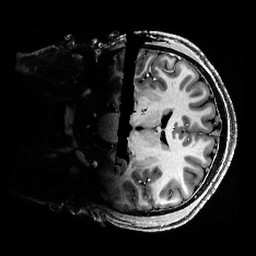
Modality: T1w
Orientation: coronal
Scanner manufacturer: siemens
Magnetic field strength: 6.98 T
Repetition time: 5 s
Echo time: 0.00343 s